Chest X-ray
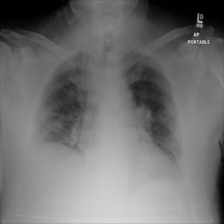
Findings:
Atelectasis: positive
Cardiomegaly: negative
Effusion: negative
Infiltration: negative
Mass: negative
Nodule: negative
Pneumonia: negative
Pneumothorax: negative
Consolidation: negative
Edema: negative
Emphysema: negative
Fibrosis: negative
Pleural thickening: positive
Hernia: negative